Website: apple
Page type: order-returns
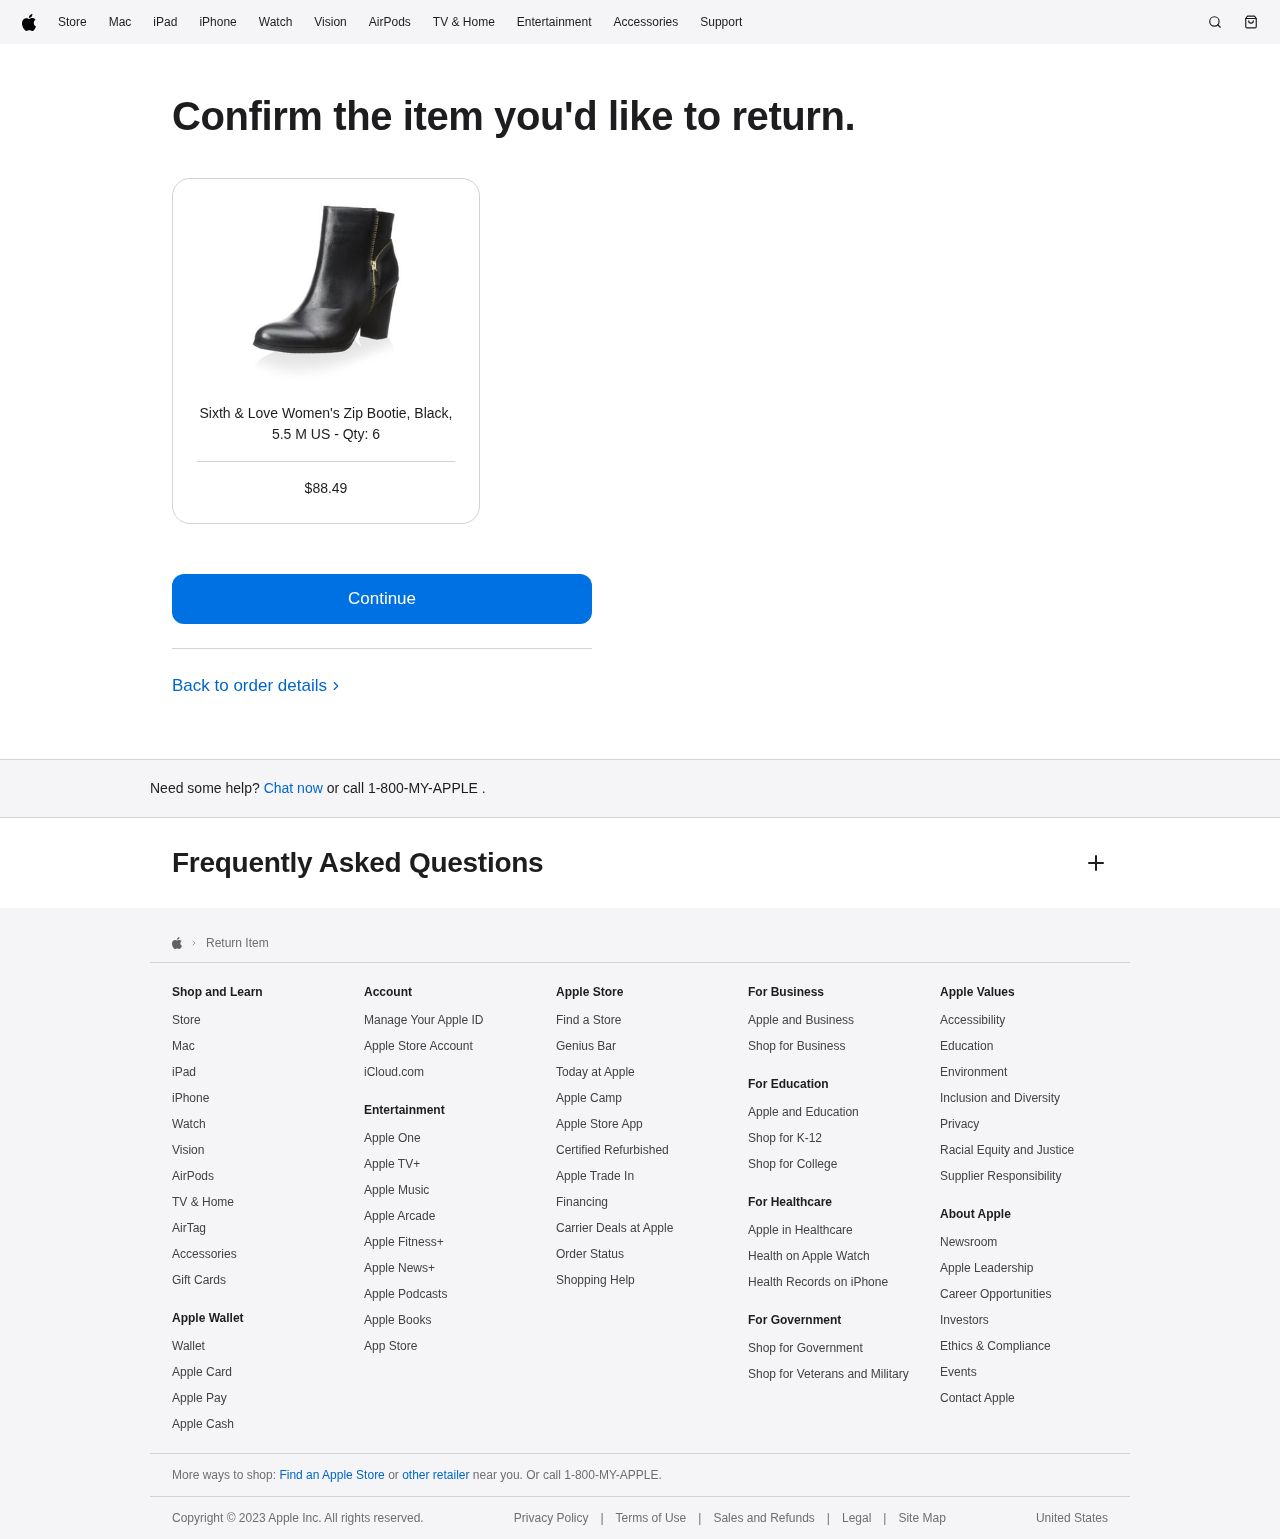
Product elements: key: PRODUCT1_NAME
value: Sixth & Love Women's Zip Bootie, Black, 5.5 M US
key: PRODUCT1_PRICE
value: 88.49
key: PRODUCT1_QUANTITY
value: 6